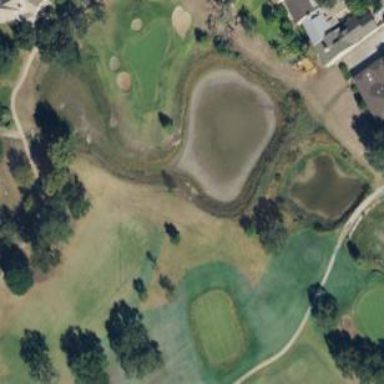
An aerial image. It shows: Water hazard in golf course. The hazard is natural water feature.